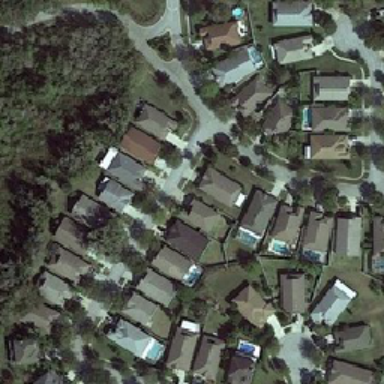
A denseresimatic area is surrounded by a green tree .